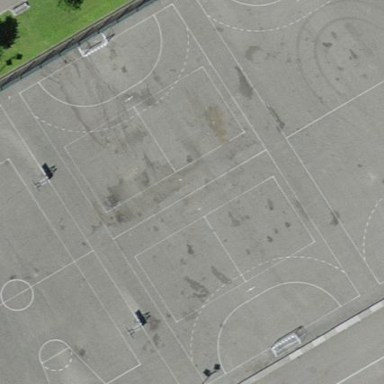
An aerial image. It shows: Multi-sport pitch with asphalt surface.